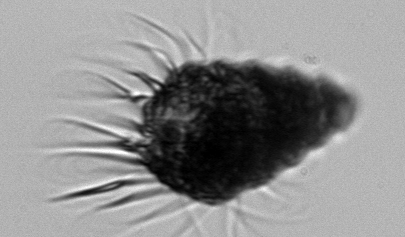
Label: Laboea_strobila